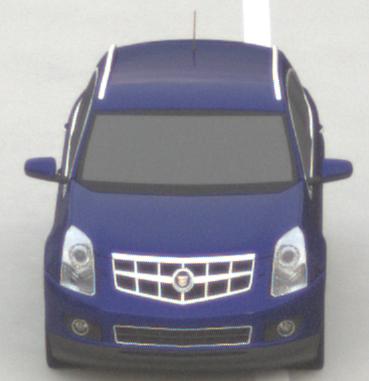
Make: Cadillac
Model: SRX 3.0 V6
Detailed model: SRX (II)
Model produced from: 2010/12
Model produced until: 2012/01
Doors: 5
Color: blue
Road condition: dry road
Daytime: sunrise or sunset
Contrast: low contrast